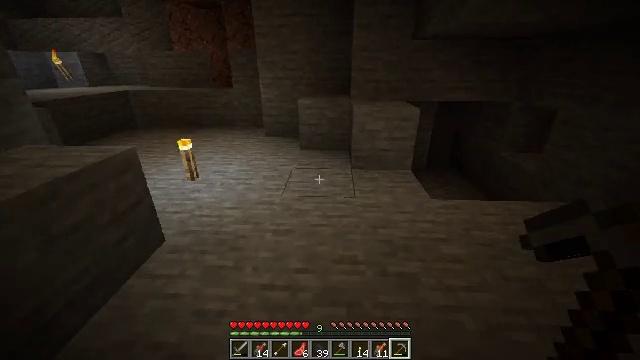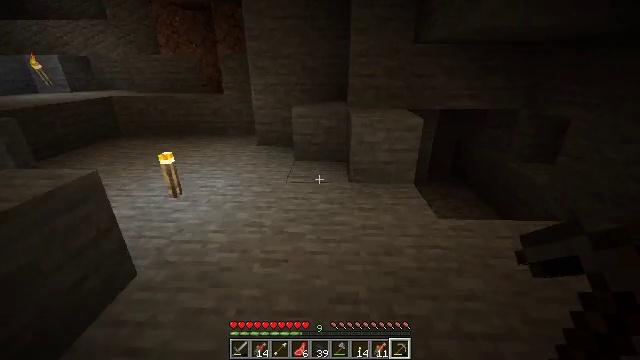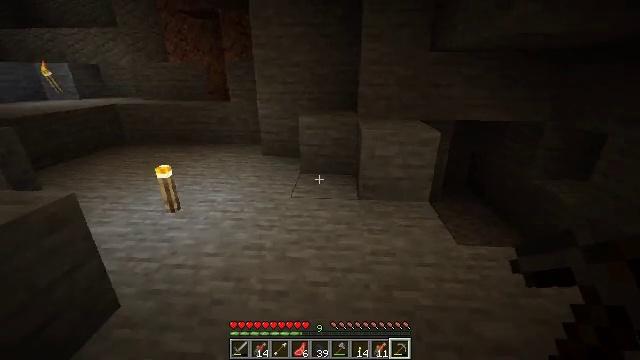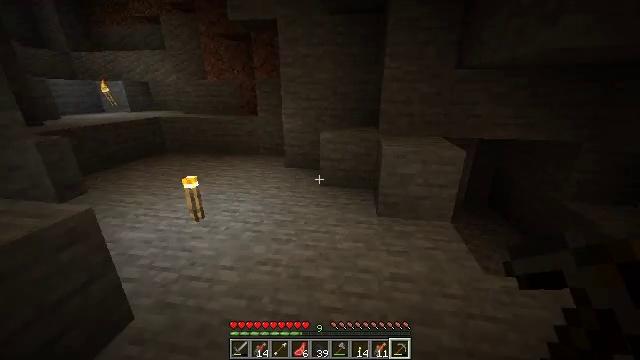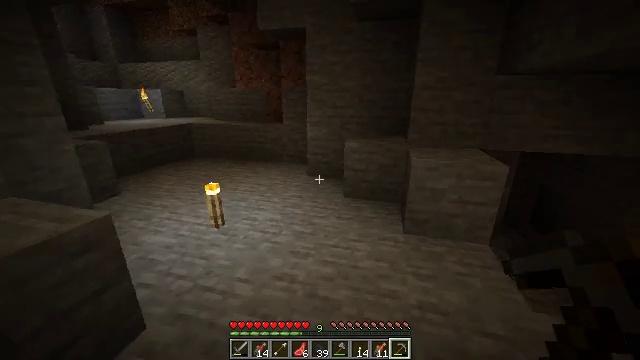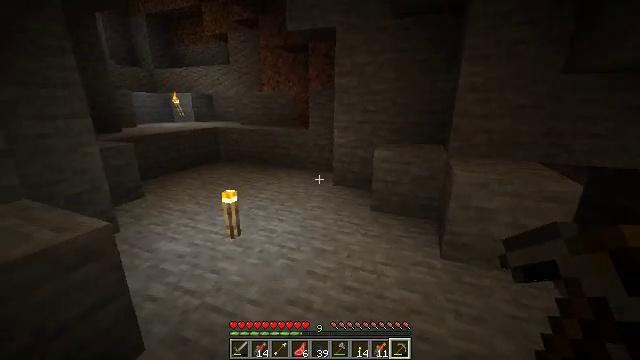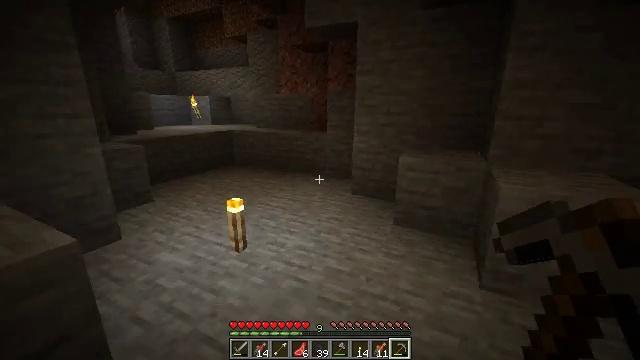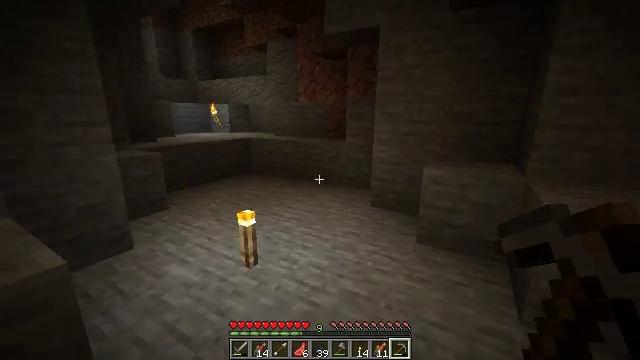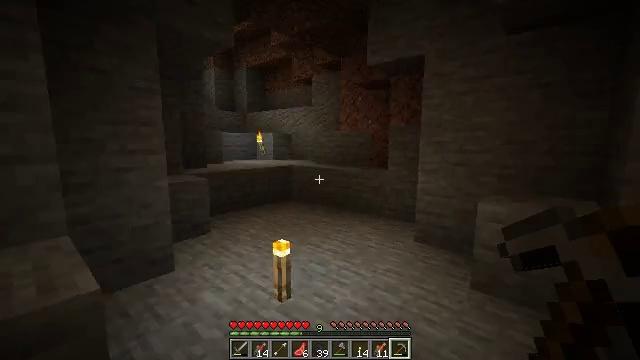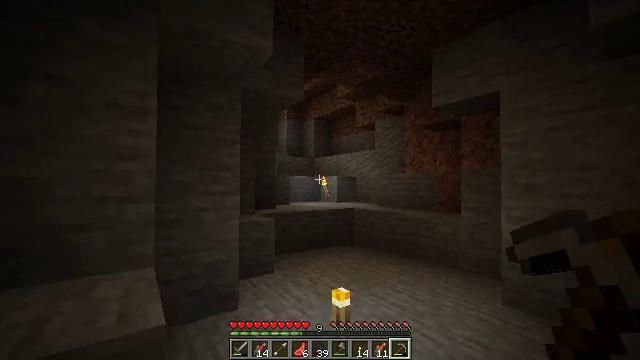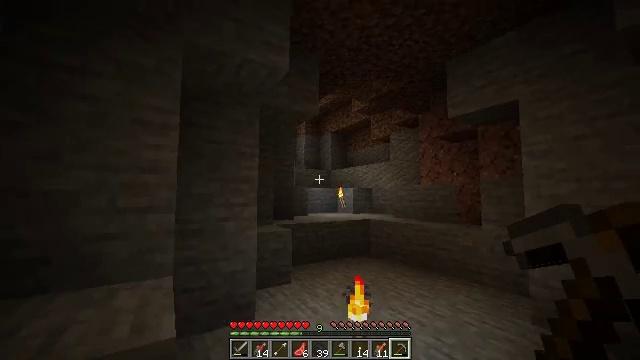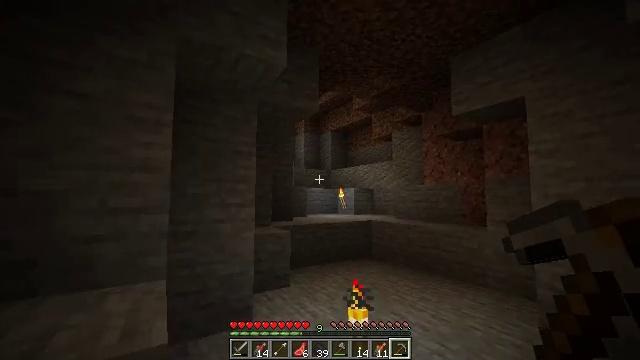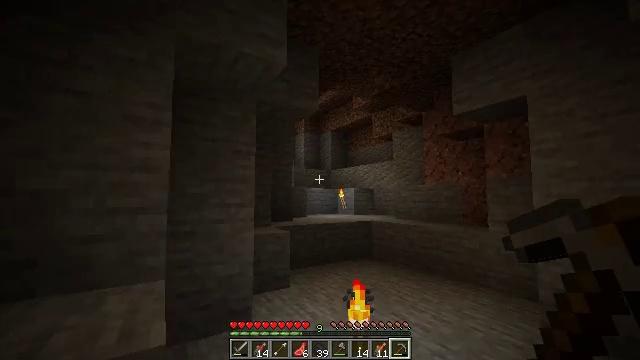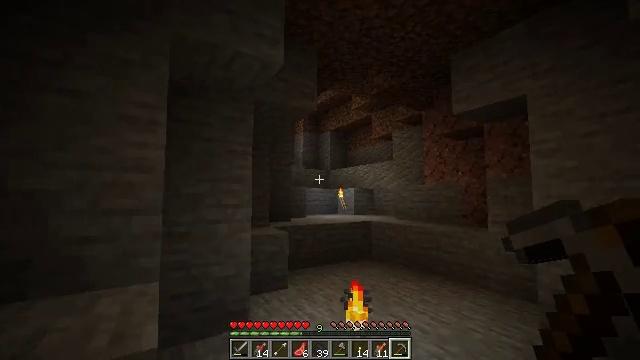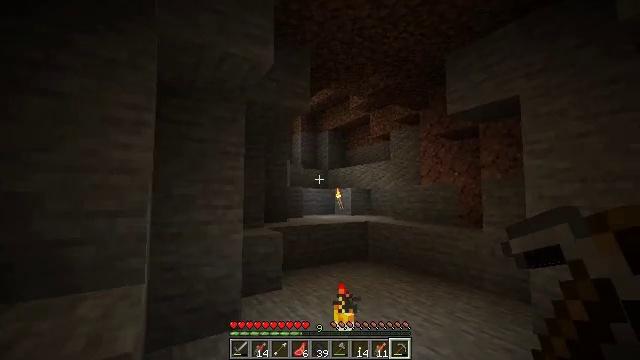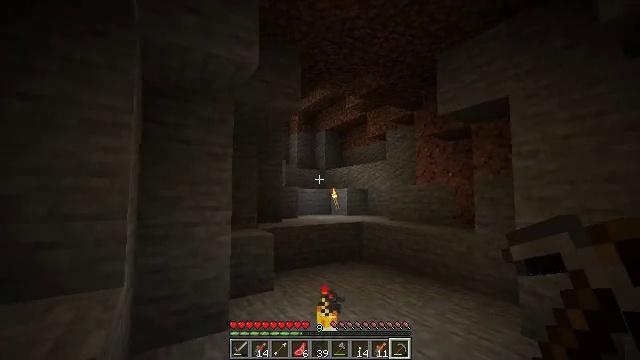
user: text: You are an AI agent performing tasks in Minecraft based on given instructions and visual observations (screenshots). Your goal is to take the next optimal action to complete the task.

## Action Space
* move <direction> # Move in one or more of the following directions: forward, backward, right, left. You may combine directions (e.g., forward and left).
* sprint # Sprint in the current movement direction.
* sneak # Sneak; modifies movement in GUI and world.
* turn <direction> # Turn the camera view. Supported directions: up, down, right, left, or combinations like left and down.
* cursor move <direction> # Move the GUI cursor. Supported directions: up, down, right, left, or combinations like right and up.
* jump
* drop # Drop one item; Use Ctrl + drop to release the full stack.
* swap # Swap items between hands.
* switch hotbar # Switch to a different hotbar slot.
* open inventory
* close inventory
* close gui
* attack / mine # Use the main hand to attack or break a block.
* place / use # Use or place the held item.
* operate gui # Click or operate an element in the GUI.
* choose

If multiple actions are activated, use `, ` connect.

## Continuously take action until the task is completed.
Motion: motion action
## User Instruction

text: Mine grass block from the ground.
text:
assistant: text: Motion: move forward, turn up
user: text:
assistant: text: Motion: move forward, turn left and up
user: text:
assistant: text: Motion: move forward, turn left and up
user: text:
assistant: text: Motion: move forward, turn left and up
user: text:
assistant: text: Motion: move forward, turn left and up
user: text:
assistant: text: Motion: move forward, turn left and up
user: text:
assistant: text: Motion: move forward, turn left and up
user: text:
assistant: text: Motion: turn left and up
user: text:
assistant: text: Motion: turn left and up
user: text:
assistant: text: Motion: turn left and up
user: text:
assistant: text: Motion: no_op
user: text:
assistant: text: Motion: no_op
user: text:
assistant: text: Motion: move right
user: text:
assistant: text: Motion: move right
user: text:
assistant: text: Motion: move right
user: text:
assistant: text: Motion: move right
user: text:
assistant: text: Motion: move right
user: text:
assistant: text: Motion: move right
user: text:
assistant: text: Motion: move forward
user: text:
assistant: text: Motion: move forward
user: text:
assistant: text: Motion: move forward
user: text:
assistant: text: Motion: move forward
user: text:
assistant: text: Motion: no_op
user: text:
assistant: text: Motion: move forward
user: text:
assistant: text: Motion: move forward
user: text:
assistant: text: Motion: move forward
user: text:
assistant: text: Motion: move forward
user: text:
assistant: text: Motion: move forward
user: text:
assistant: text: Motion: move forward
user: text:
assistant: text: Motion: move forward